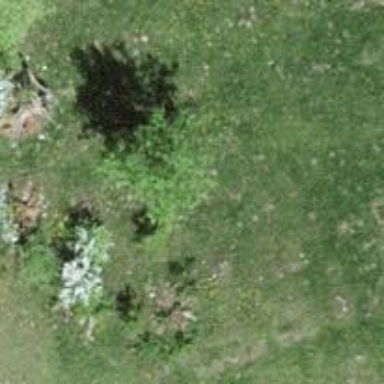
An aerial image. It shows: Single tag "natural: tree."